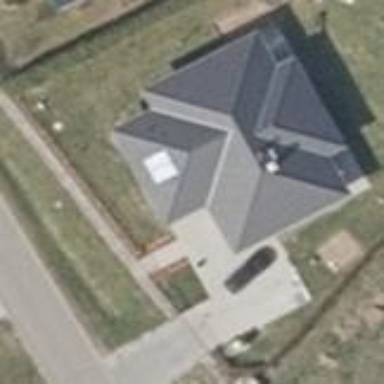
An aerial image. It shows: Building with hipped roof shape.